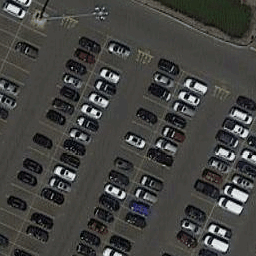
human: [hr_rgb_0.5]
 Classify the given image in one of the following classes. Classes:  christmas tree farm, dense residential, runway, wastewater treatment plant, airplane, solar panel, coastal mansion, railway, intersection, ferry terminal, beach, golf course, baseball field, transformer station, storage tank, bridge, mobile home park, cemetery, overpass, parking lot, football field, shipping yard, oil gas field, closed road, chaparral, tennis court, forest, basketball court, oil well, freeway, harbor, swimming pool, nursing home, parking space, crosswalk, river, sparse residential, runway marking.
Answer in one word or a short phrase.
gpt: parking lot